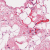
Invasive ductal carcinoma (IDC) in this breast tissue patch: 0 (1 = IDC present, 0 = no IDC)